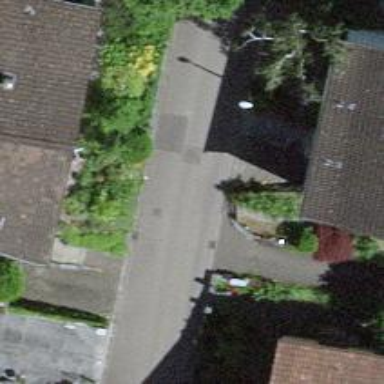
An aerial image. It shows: Asphalt road in living street.